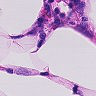
Metastatic tissue present: no